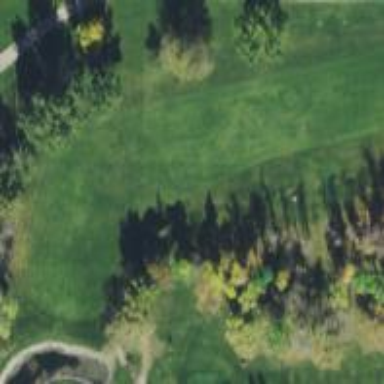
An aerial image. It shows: Scenic golf fairway.